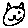
Label: cat